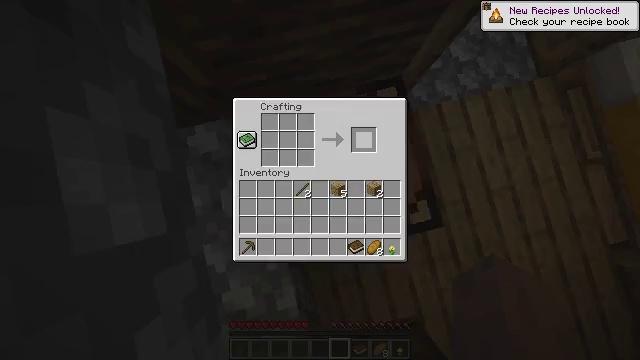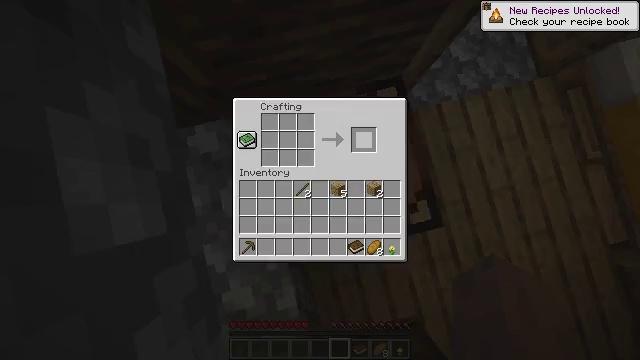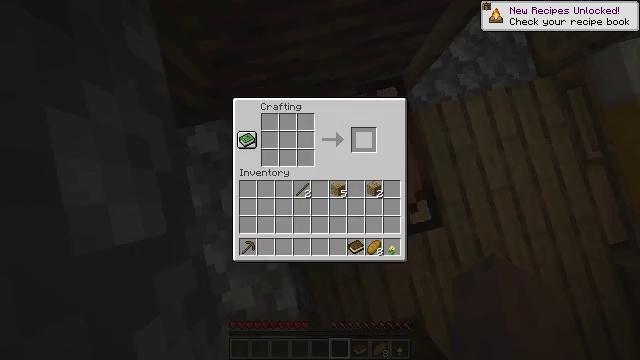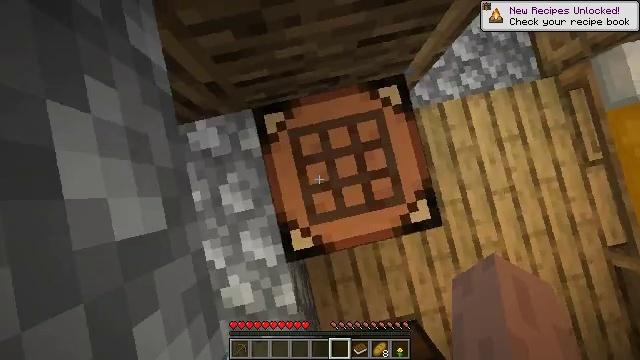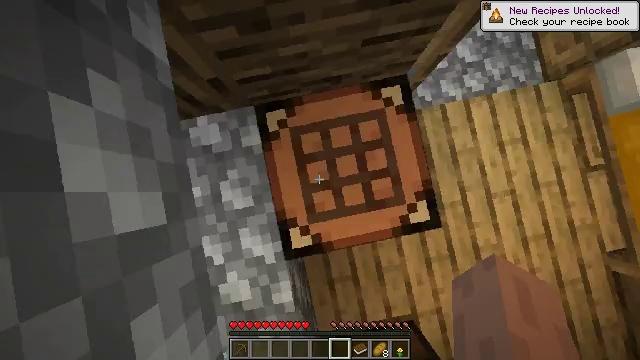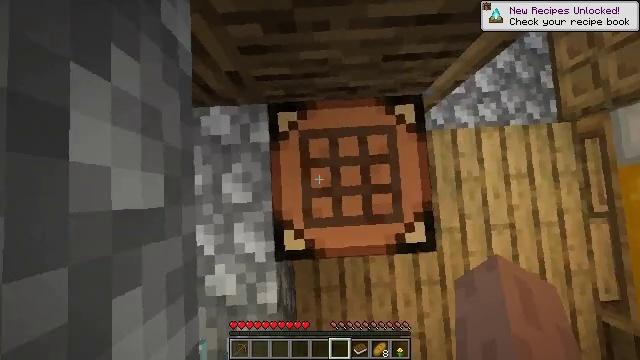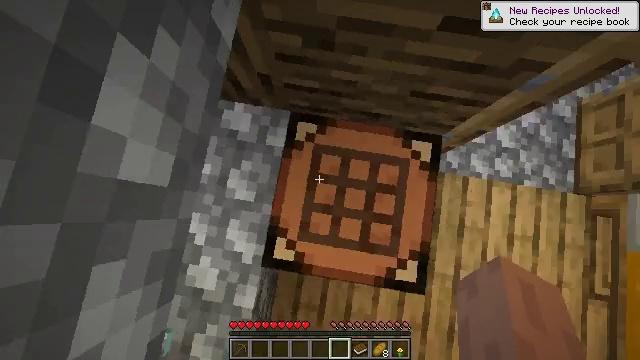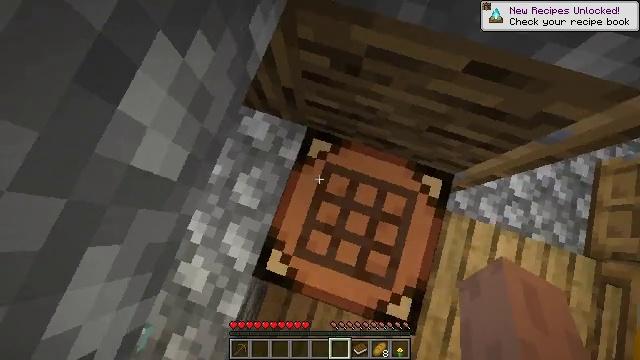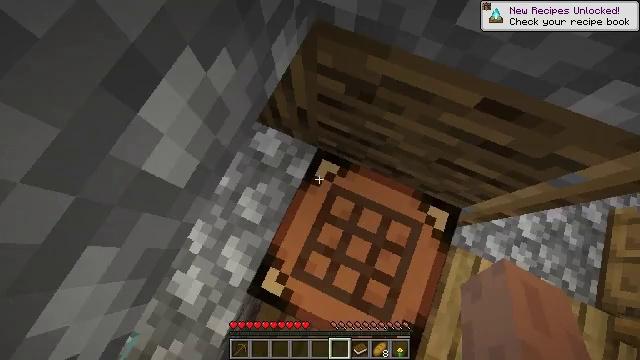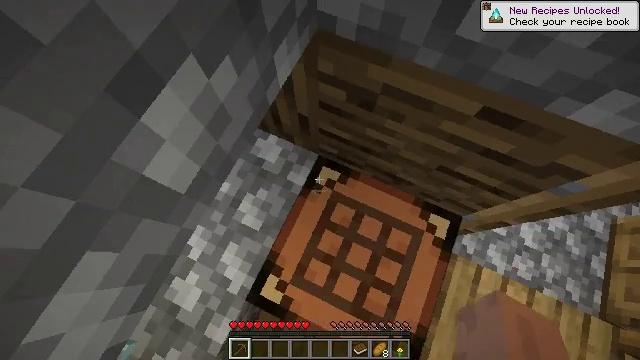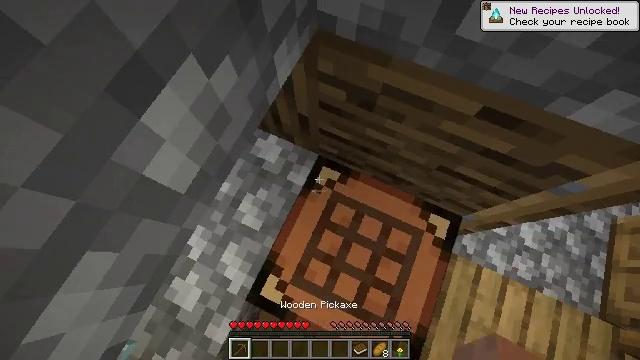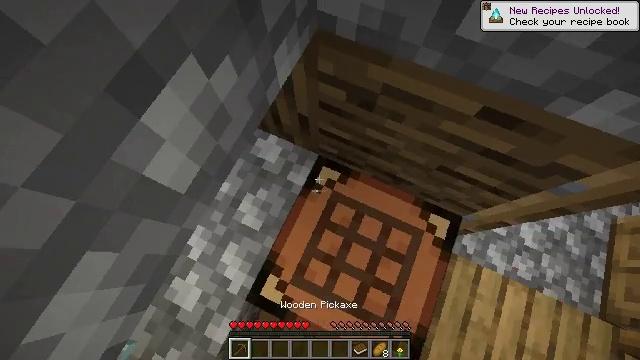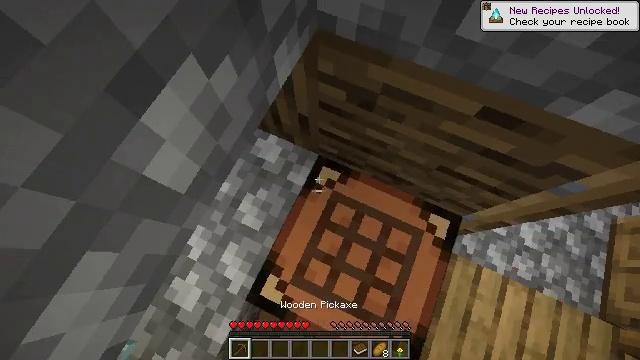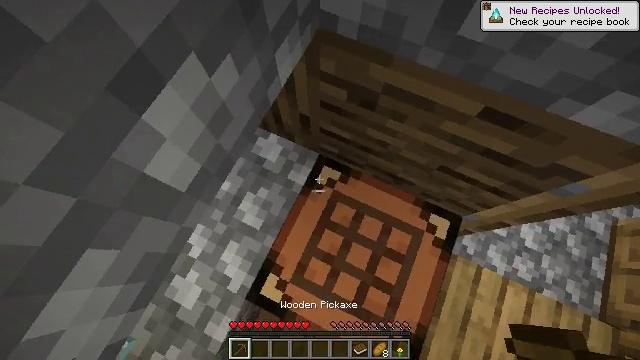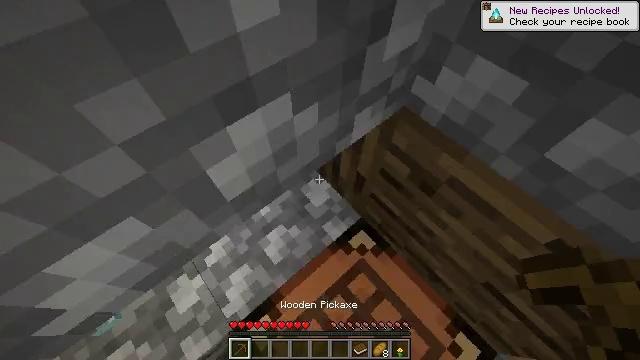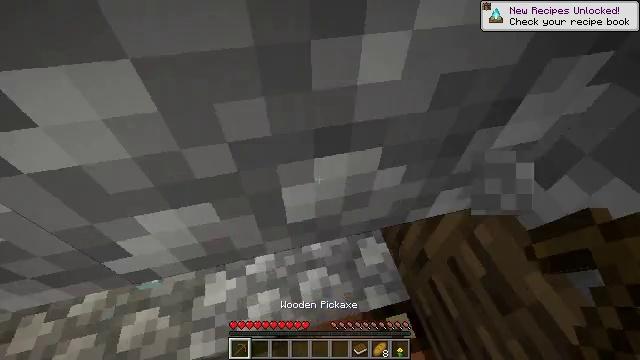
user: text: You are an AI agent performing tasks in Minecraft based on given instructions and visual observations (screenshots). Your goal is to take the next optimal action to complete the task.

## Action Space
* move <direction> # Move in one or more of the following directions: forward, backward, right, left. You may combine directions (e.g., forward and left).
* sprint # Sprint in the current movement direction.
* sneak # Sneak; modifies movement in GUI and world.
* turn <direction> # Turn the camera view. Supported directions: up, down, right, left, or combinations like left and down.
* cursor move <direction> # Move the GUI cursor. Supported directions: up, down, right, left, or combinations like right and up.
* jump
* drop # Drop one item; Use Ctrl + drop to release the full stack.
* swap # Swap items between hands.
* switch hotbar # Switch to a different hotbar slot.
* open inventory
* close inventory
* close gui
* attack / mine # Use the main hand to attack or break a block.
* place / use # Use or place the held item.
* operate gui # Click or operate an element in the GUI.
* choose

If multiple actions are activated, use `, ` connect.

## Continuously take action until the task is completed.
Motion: motion action
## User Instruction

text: Mine cobblestone to craft tools and furnaces.
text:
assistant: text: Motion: open gui
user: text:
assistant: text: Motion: no_op
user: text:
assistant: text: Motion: no_op
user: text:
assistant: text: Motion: turn left, close gui
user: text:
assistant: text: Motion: turn left and up
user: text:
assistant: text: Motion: turn left and up
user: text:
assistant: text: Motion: turn left and up
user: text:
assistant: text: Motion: turn left and up
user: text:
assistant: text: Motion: turn up, switch to hotbar 1
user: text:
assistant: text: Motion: switch to hotbar 1
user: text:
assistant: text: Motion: switch to hotbar 1
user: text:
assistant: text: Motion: switch to hotbar 1
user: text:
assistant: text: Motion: no_op
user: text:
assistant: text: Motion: turn left and up
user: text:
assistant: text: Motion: turn left and up, attack / mine
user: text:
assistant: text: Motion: turn left and up, attack / mine
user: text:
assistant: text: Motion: turn left and up, attack / mine
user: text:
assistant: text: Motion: turn left and up, attack / mine
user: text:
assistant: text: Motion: turn up, attack / mine
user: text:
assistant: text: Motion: turn up, attack / mine
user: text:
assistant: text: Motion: turn right and up, attack / mine
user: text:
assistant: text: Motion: turn up, attack / mine
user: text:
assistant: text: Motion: attack / mine
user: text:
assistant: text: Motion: turn right and up, attack / mine
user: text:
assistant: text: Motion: attack / mine
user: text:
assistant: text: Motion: attack / mine
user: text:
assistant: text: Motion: attack / mine
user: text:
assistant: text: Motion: attack / mine
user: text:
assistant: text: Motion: attack / mine
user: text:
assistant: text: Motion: turn left, attack / mine